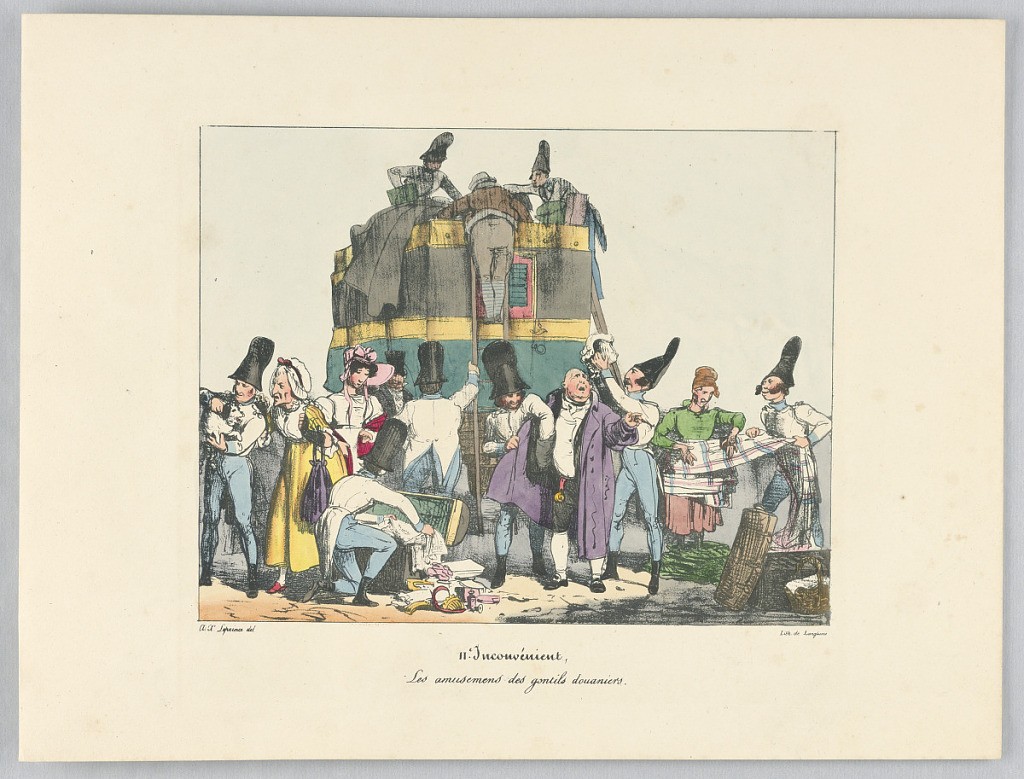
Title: Les amusemens des gentile douauiers, Plate 11 from "Inconvénient"
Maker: Auguste-Xavier Leprince, French, 1799 - 1826
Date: ca. 1825
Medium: Lithograph, brush and watercolor on paper
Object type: Print
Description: Customs officers looking through trunks, under a man's wig, the dog's collar. Title and artists' names below.